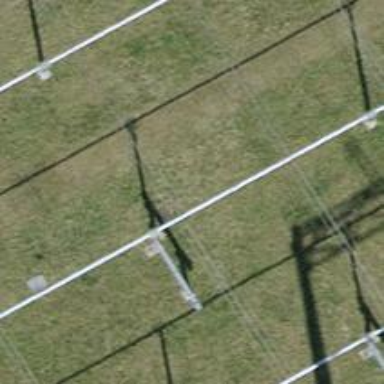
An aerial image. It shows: Power line carrying busbar.